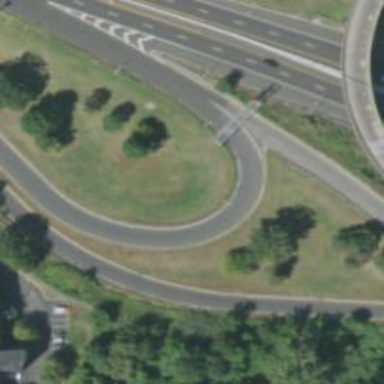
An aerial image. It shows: Trunk link highway.